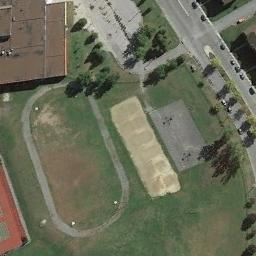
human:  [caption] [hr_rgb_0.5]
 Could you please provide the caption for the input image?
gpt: There are many trees near the ground track field .

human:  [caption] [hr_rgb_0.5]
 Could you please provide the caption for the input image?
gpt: The ground track field is next to two open areas .

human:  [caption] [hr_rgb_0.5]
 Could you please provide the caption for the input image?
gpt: Track and field are built on the lawn, Next to the building and the road .

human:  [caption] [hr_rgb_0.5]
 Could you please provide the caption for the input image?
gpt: There is a building next to the track and field .

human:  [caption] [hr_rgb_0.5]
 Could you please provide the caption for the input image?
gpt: A ground track field with a gray track beside a brown building .